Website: slack
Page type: account-dashboard
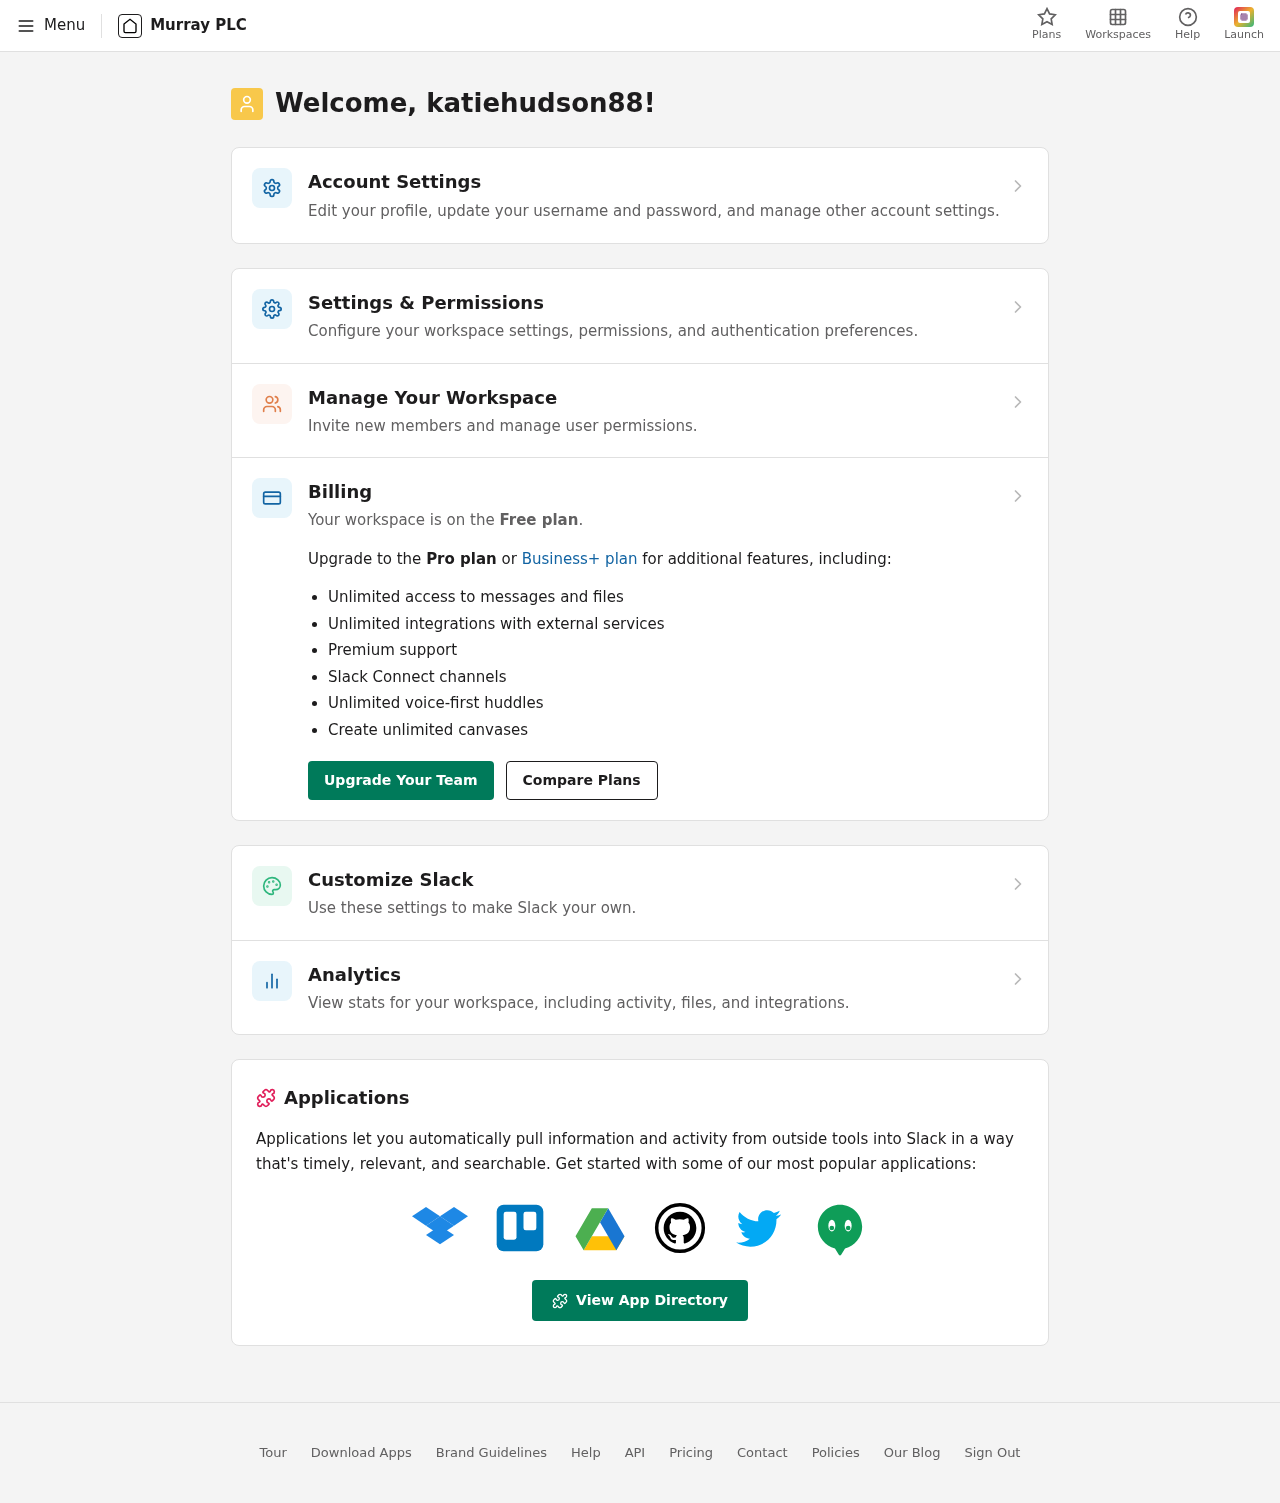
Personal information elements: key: PII_COMPANY
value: Murray PLC
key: PII_LOGIN_USERNAME
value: katiehudson88